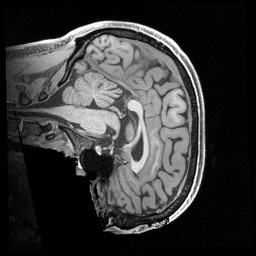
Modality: T1w
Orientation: sagittal
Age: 25
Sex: male
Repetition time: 2.4 s
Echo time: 0.00222 s